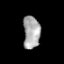
Tissue: prostate
Cell type: Myeloid cells
Senescence score: 0.3436
Nuclear area (px): 542
Mean DAPI intensity: 168.295